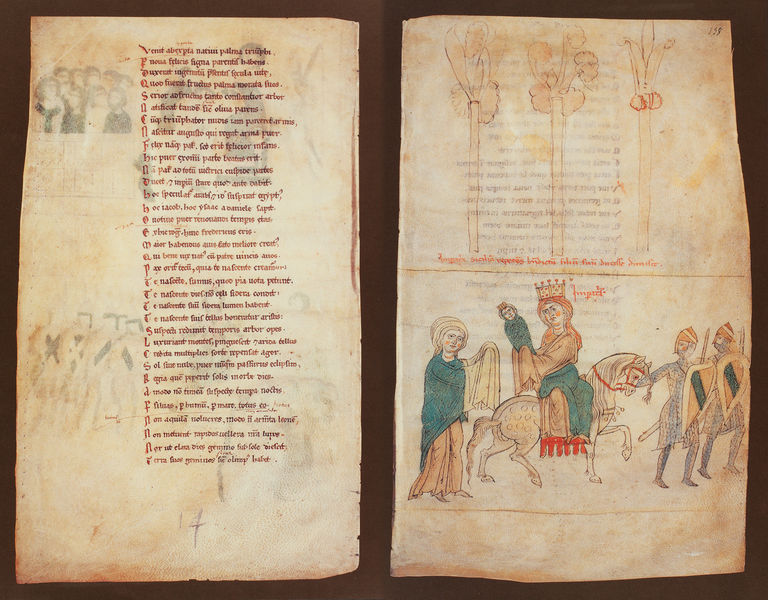
Titel: Liber ad honorem Augusti sive de rebus Siculis/ Buch zu Ehren des Kaisers Augustus oder über die Angelegenheiten Siziliens
Künstler: Pietro da Eboli
Institution: Bern, Burgbibliothek
Schlagwörter: blau, bäume, grün, menschen, frau, säule, säulen, zeichnung, rot, tuch, beige, bild, kind, mutter, pflanzen, krone, pferd, reiter, engel, ritt, schrift, baby, könig, soldaten, foto, buch, amme, seite, illustration, schwert, schwerter, text, soldat, lilie, ritter, buchseite, helme, seiten, stäbe, mittelalter, königin, harfe, buchseiten, handschrift, schilde, schirft, freu, säulre